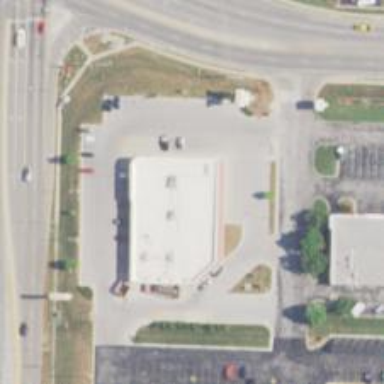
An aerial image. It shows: Pharmacy providing healthcare services.